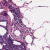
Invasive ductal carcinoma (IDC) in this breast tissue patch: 0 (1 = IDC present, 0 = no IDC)